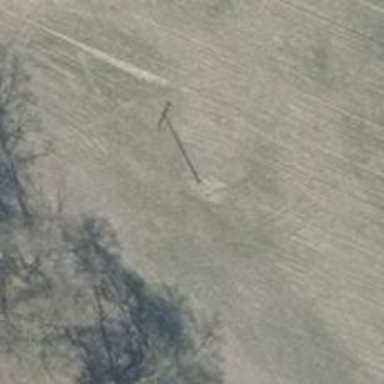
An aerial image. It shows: Minor power line with 3 cables.